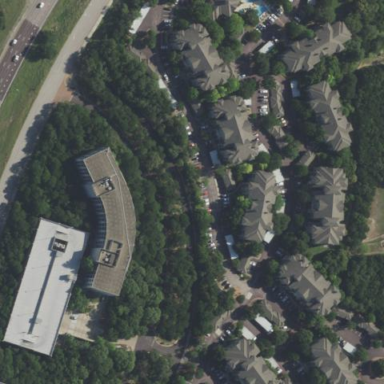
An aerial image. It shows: Residential area with apartments.